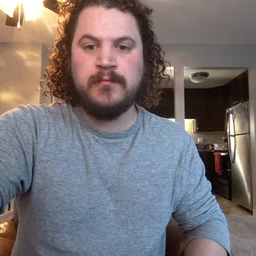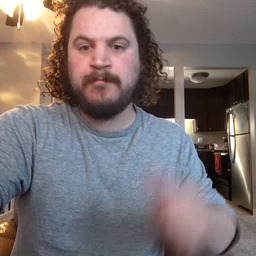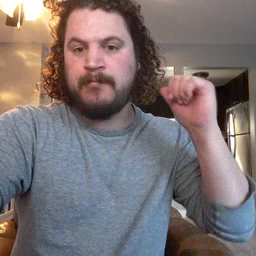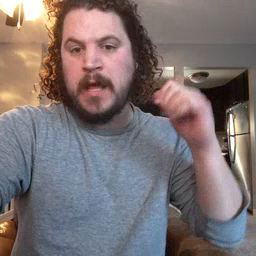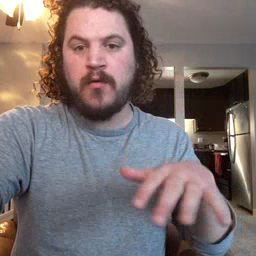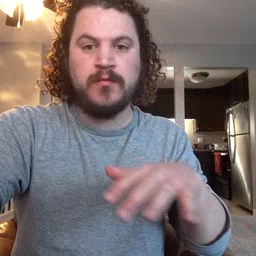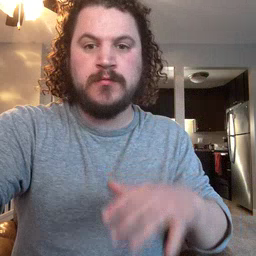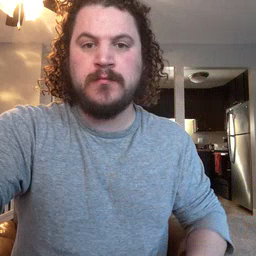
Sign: backyard